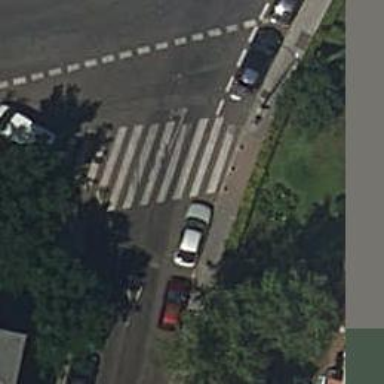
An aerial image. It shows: Bollard.